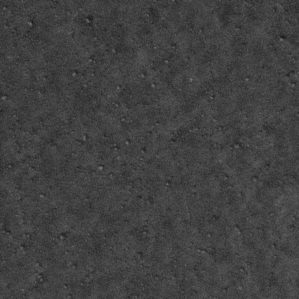
Label: frost